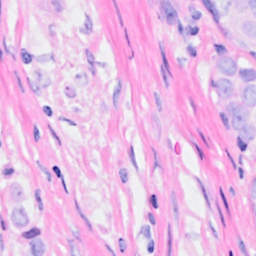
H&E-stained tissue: Breast